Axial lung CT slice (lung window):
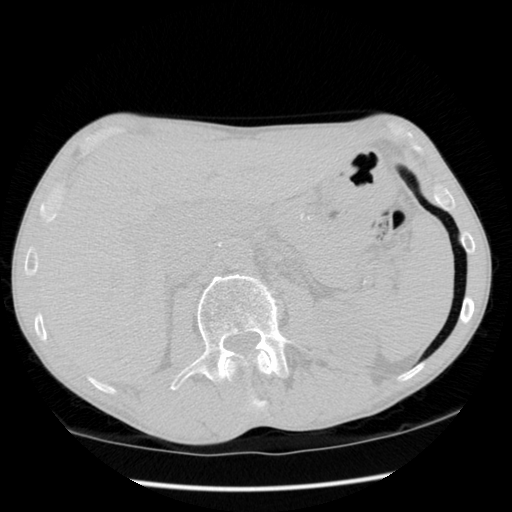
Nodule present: no